Question: The 'section' on <URL>, should be in the middle of the page. Here the code if the 'section':
'''
section{
margin: 0 auto;
margin-top: 100px;
margin-bottom: 50px;
width: 1000px;
'''
but the section is 10px more on the right side. If you change the size of the page you can see it better:

I hope you can see my problem and can help me. Tell me if you want that I write the whole css file here.
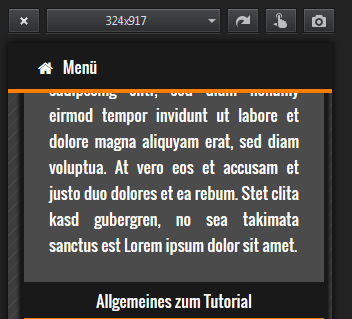
Answer: Your article tag is overflowing the container. Its width ends up being 300px + 4px + 4px because of the border. If you set the 'box-sizing' to be 'border-box', width will account for border correctly:
'''
article {
width: 1000px;
border: 4px solid rgb(25, 25, 25);
background-color: rgb(75, 75, 75);
float: left;
-webkit-box-shadow: 0px 0px 3px 1px rgba(0,0,0,0.75);
-moz-box-shadow: 0px 0px 3px 1px rgba(0,0,0,0.75);
box-shadow: 0px 0px 3px 1px rgba(0,0,0,0.75);
box-sizing:border-box;
}
'''
A lot of frameworks, such as Twitter Bootstrap, will do '*{box-sizing:border-box;}' because it's much more intuitive.
Edit:
Note that while this solution is a common pattern, changing 'box-sizing' in an existing page can create other things to pop up, especially since you've been using 'px' widths instead of percentage based widths. You may want to just do a 'width:308px' to the 'section' prevent the other issues.
I would recommend 'border-box' as more robust, but it's up to you.